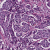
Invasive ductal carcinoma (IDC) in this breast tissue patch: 1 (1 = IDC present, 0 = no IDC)